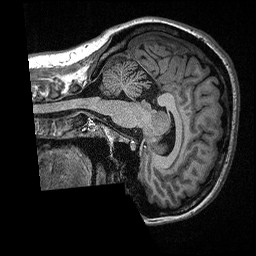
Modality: T1w
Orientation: sagittal
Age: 31
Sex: female
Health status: healthy
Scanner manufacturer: siemens
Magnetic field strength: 3 T
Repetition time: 2.3 s
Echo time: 0.00298 s